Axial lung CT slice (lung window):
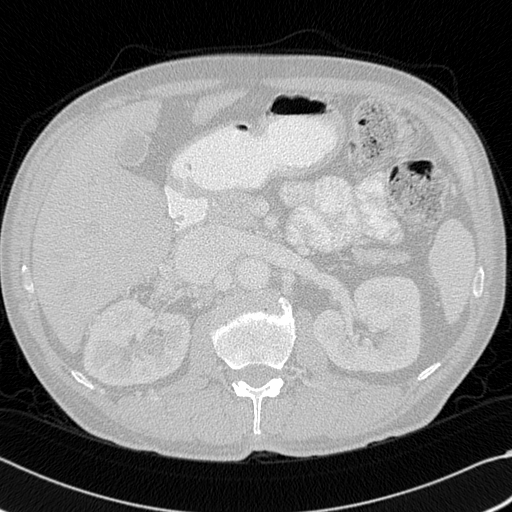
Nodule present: no